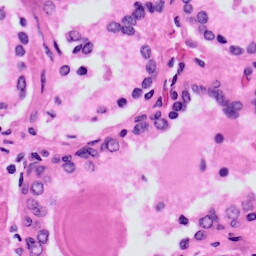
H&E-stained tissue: Prostate